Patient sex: F
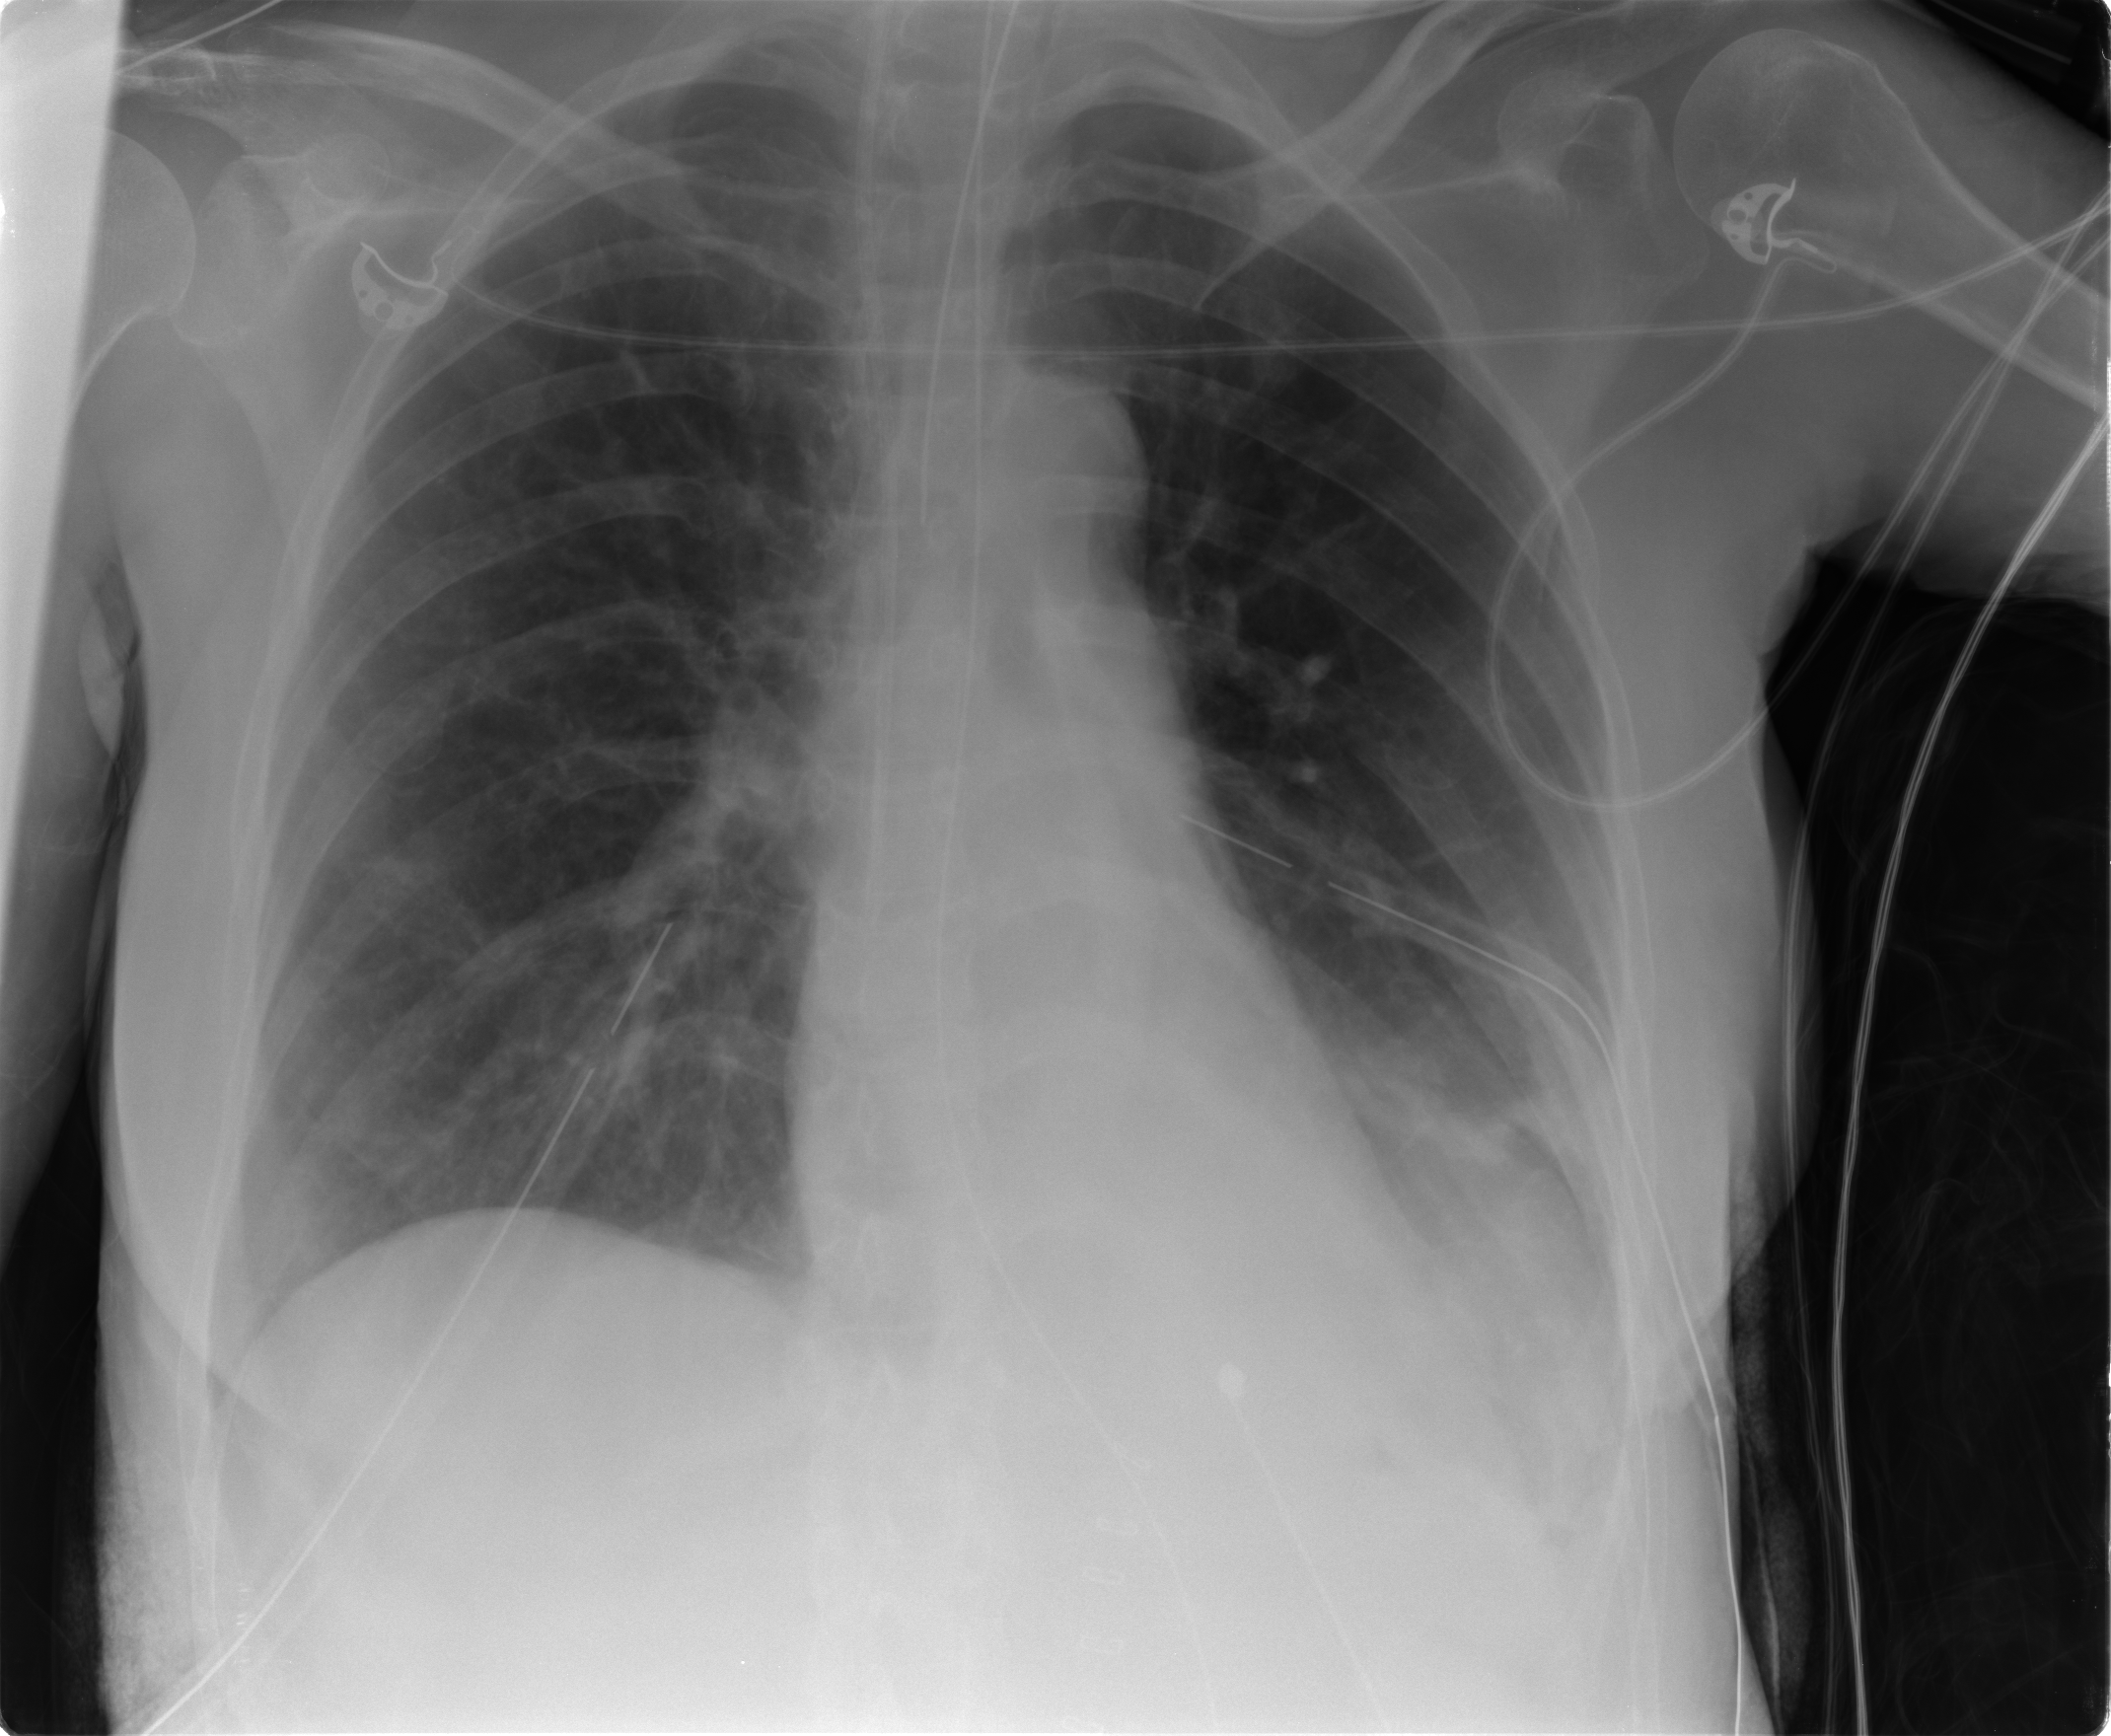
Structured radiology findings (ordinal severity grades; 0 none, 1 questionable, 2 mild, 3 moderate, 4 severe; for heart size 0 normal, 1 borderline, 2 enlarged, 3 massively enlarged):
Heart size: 0
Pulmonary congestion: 0
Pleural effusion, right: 0
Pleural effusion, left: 2
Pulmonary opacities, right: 0
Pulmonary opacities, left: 0
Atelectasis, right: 0
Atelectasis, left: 2